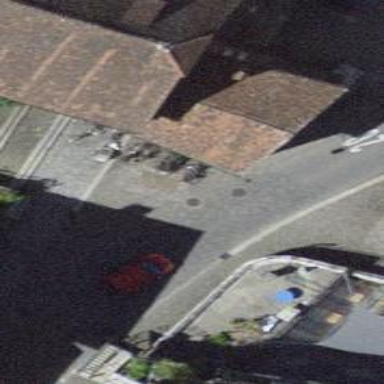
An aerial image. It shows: Bicycle parking area.